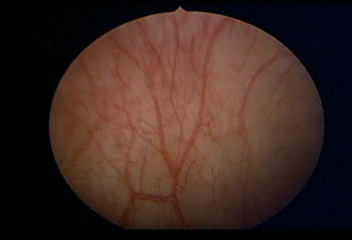
Modality: WLC
Class: Normal mucosa
Bladder cancer association: No